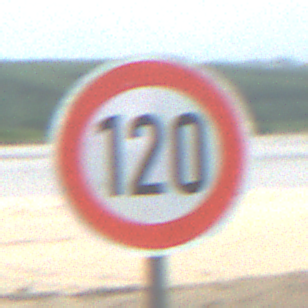
Verkehrszeichen: Geschwindigkeit120
Umgebung: Roofed, Beach
Tageszeit: Midday
Wetter: Overcast
Licht: Natural
Jahreszeit: NotSpecified
Kontrast: LowContrast